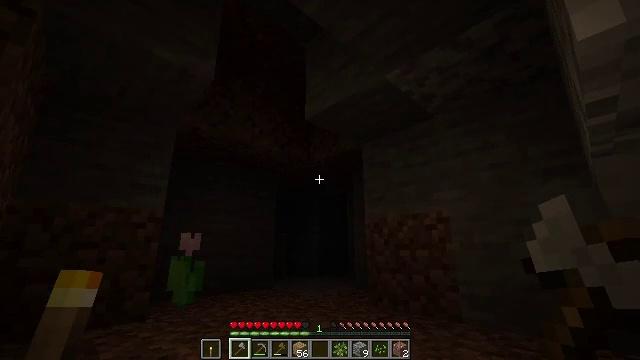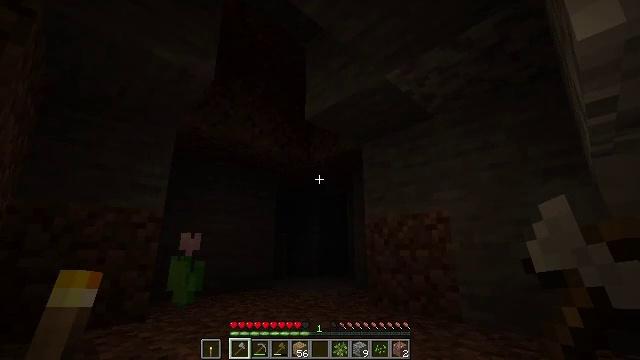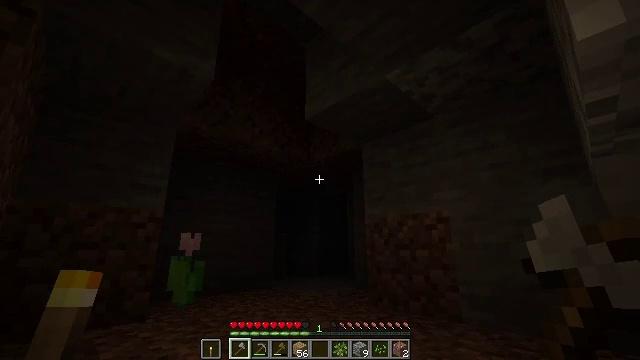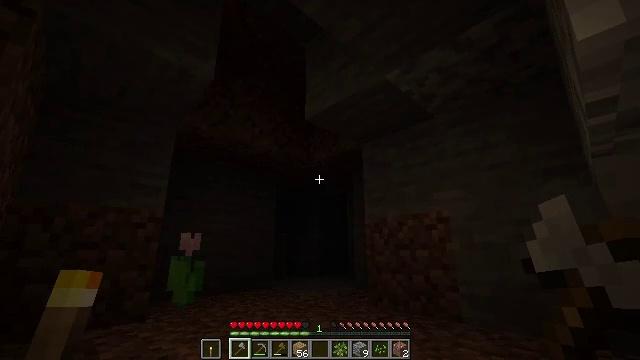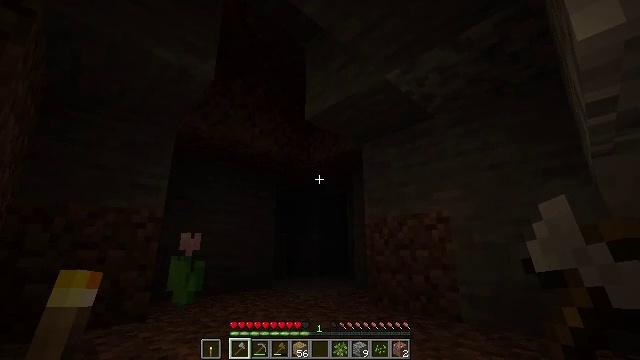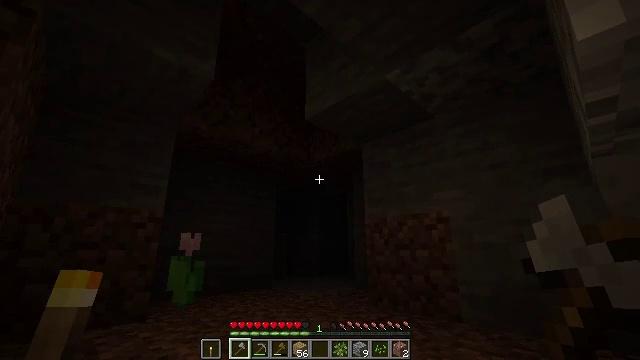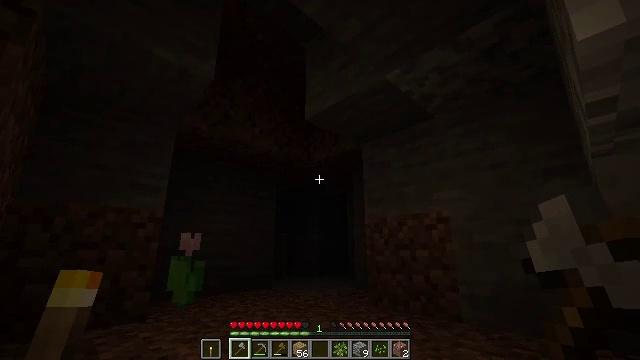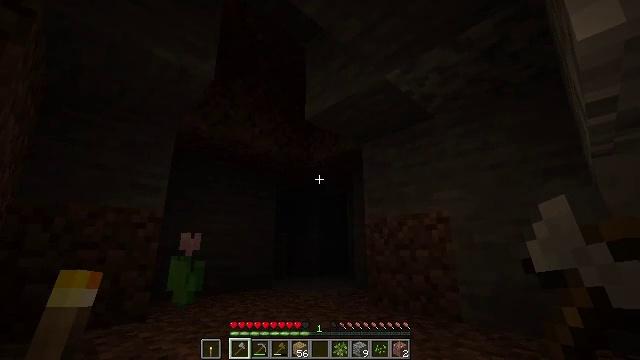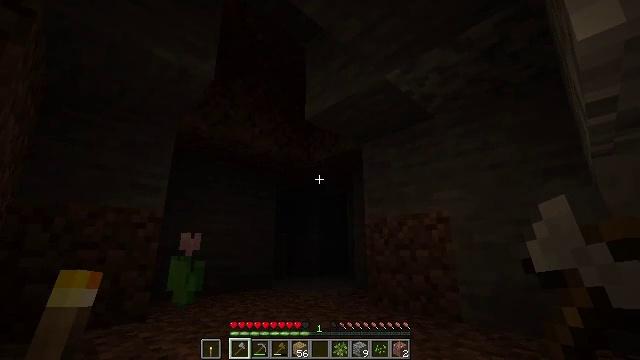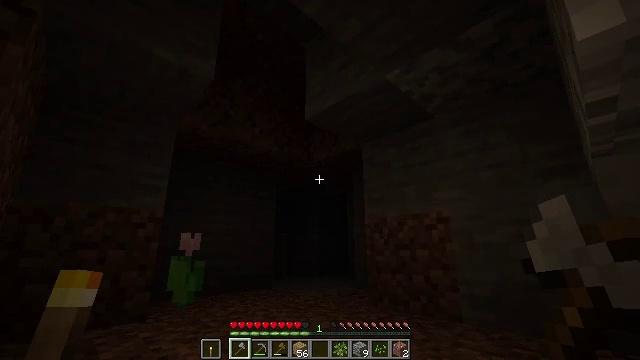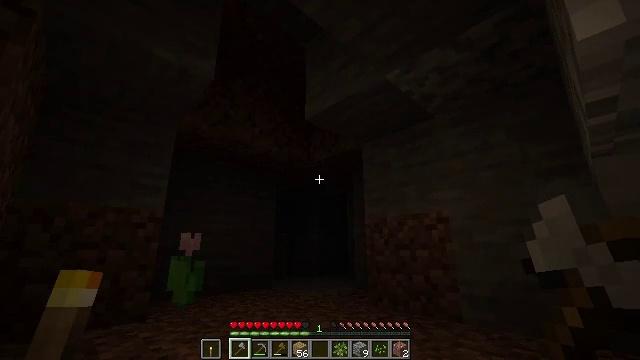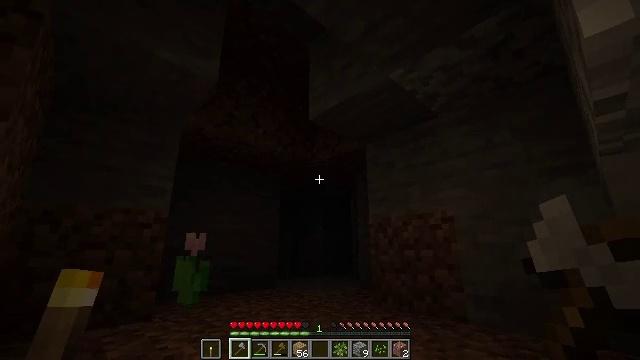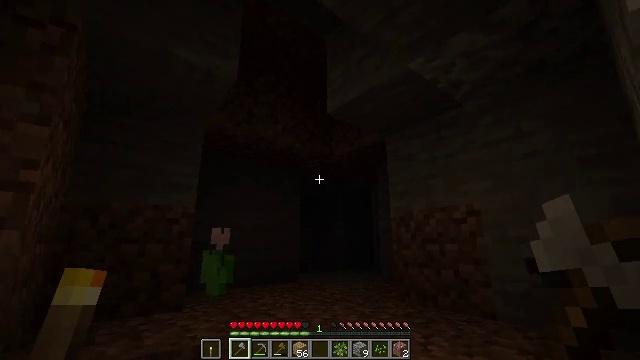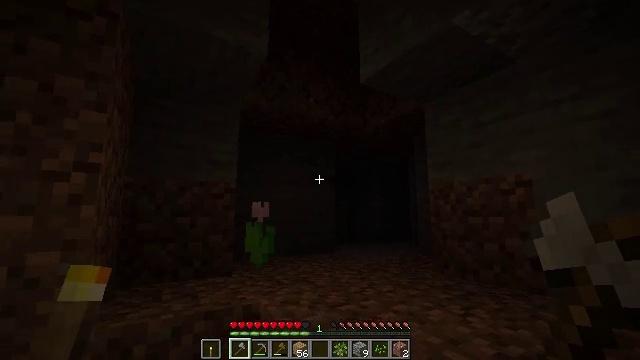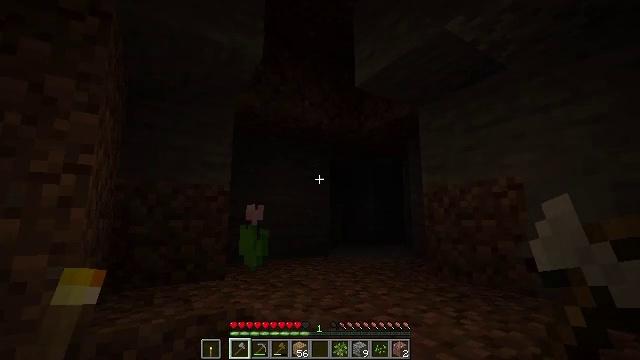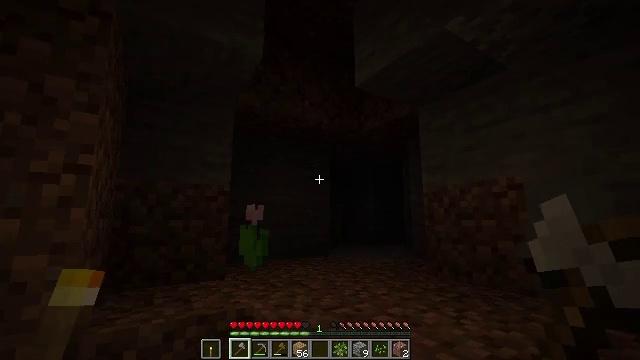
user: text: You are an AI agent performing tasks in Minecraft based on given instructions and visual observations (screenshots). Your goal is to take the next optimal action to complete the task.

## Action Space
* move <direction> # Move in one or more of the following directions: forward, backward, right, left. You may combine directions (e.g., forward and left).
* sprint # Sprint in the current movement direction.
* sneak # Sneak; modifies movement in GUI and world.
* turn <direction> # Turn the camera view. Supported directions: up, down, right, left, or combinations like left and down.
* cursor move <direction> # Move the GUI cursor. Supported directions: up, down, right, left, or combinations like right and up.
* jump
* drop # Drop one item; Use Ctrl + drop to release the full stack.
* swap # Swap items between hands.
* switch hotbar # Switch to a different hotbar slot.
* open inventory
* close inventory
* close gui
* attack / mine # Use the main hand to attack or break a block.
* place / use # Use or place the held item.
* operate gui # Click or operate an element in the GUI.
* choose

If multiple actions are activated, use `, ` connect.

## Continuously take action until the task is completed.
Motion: motion action
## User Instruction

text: Combine sticks and coal in the crafting table to make a torch.
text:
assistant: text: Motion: use / place
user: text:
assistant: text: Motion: no_op
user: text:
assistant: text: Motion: no_op
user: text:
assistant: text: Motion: no_op
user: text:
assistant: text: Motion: no_op
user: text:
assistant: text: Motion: no_op
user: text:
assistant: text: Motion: no_op
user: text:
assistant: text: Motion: no_op
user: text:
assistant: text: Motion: no_op
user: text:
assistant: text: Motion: no_op
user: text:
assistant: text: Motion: no_op
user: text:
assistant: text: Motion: turn left and down
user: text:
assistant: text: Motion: turn left and down
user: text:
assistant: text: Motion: turn right
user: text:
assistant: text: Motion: no_op
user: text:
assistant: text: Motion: no_op
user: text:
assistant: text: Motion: no_op
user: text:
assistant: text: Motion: no_op
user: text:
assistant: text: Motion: no_op
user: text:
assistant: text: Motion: move forward
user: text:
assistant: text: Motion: move forward
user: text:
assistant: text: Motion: move forward
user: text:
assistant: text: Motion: move forward
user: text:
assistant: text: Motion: move forward
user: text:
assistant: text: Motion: no_op
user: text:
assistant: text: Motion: use / place
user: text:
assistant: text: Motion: no_op
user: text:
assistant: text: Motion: no_op
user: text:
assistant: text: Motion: no_op
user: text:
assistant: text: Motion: no_op